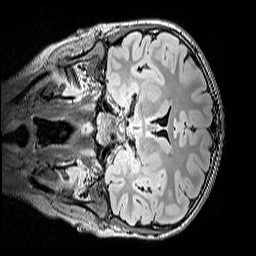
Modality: FLAIR
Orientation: coronal
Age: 11
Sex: female
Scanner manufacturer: siemens
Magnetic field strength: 3 T
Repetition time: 5 s
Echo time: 0.388 s